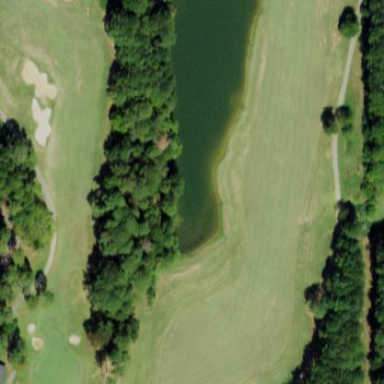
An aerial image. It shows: Pond serving as water hazard on golf course.